Interaction volume radius: 5 \u00c5
Interaction volume height: 10 \u00c5
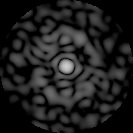
Disorder parameter: 0.8032